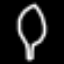
Label: leaf